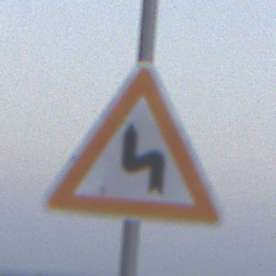
Verkehrszeichen: DoppelkurveZunaechstLinks
Umgebung: Outdoor, Suburban
Tageszeit: SunriseSunset
Wetter: Clear
Licht: Natural
Jahreszeit: NotSpecified
Kontrast: LowContrast